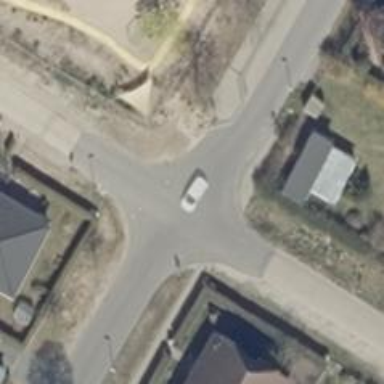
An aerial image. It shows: Residential road with asphalt surface and sidewalk on the left side.